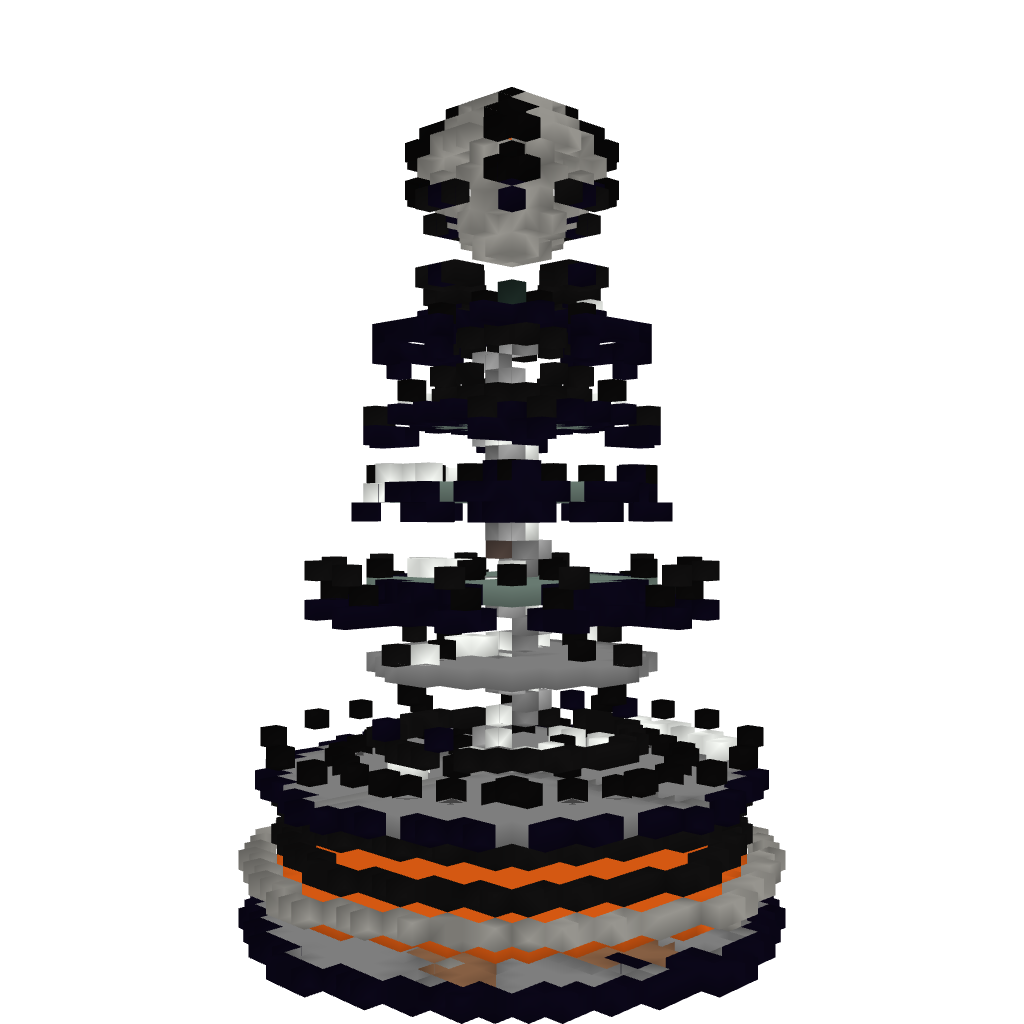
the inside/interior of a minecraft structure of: Sauron's Tower